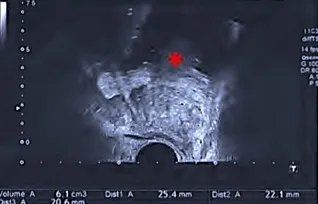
TRUS examination before. And side. Of prostate, on TRUS examination before GreenLight photovaporization.
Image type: radiology (ultrasound)